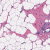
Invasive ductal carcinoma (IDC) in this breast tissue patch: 0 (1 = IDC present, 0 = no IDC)